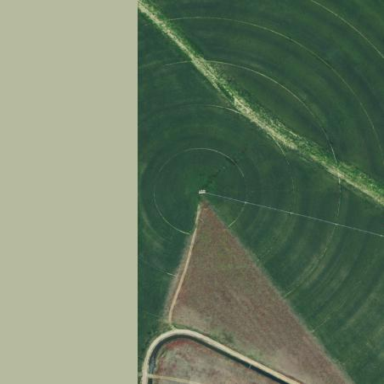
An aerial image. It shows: Farmland with pivot irrigation system.